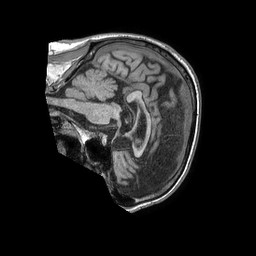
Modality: T1w
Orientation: sagittal
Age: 84
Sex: male
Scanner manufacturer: philips
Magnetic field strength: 1.5 T
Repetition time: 0.00798 s
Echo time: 0.003696 s